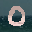
Label: 0